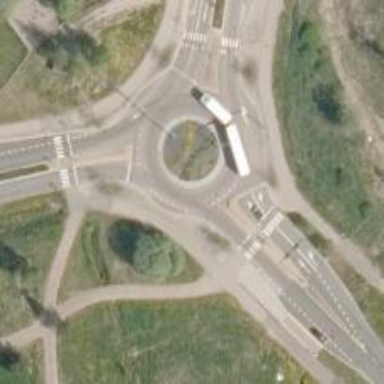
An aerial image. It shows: Secondary road with asphalt surface leading to roundabout.